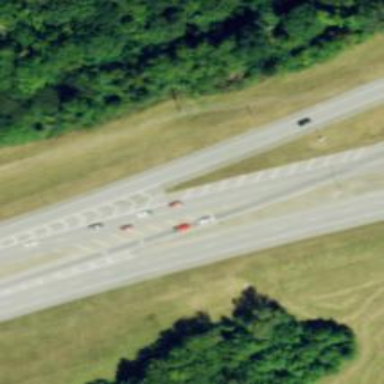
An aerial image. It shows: Trunk highway with asphalt surface forming part of route.